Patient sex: F
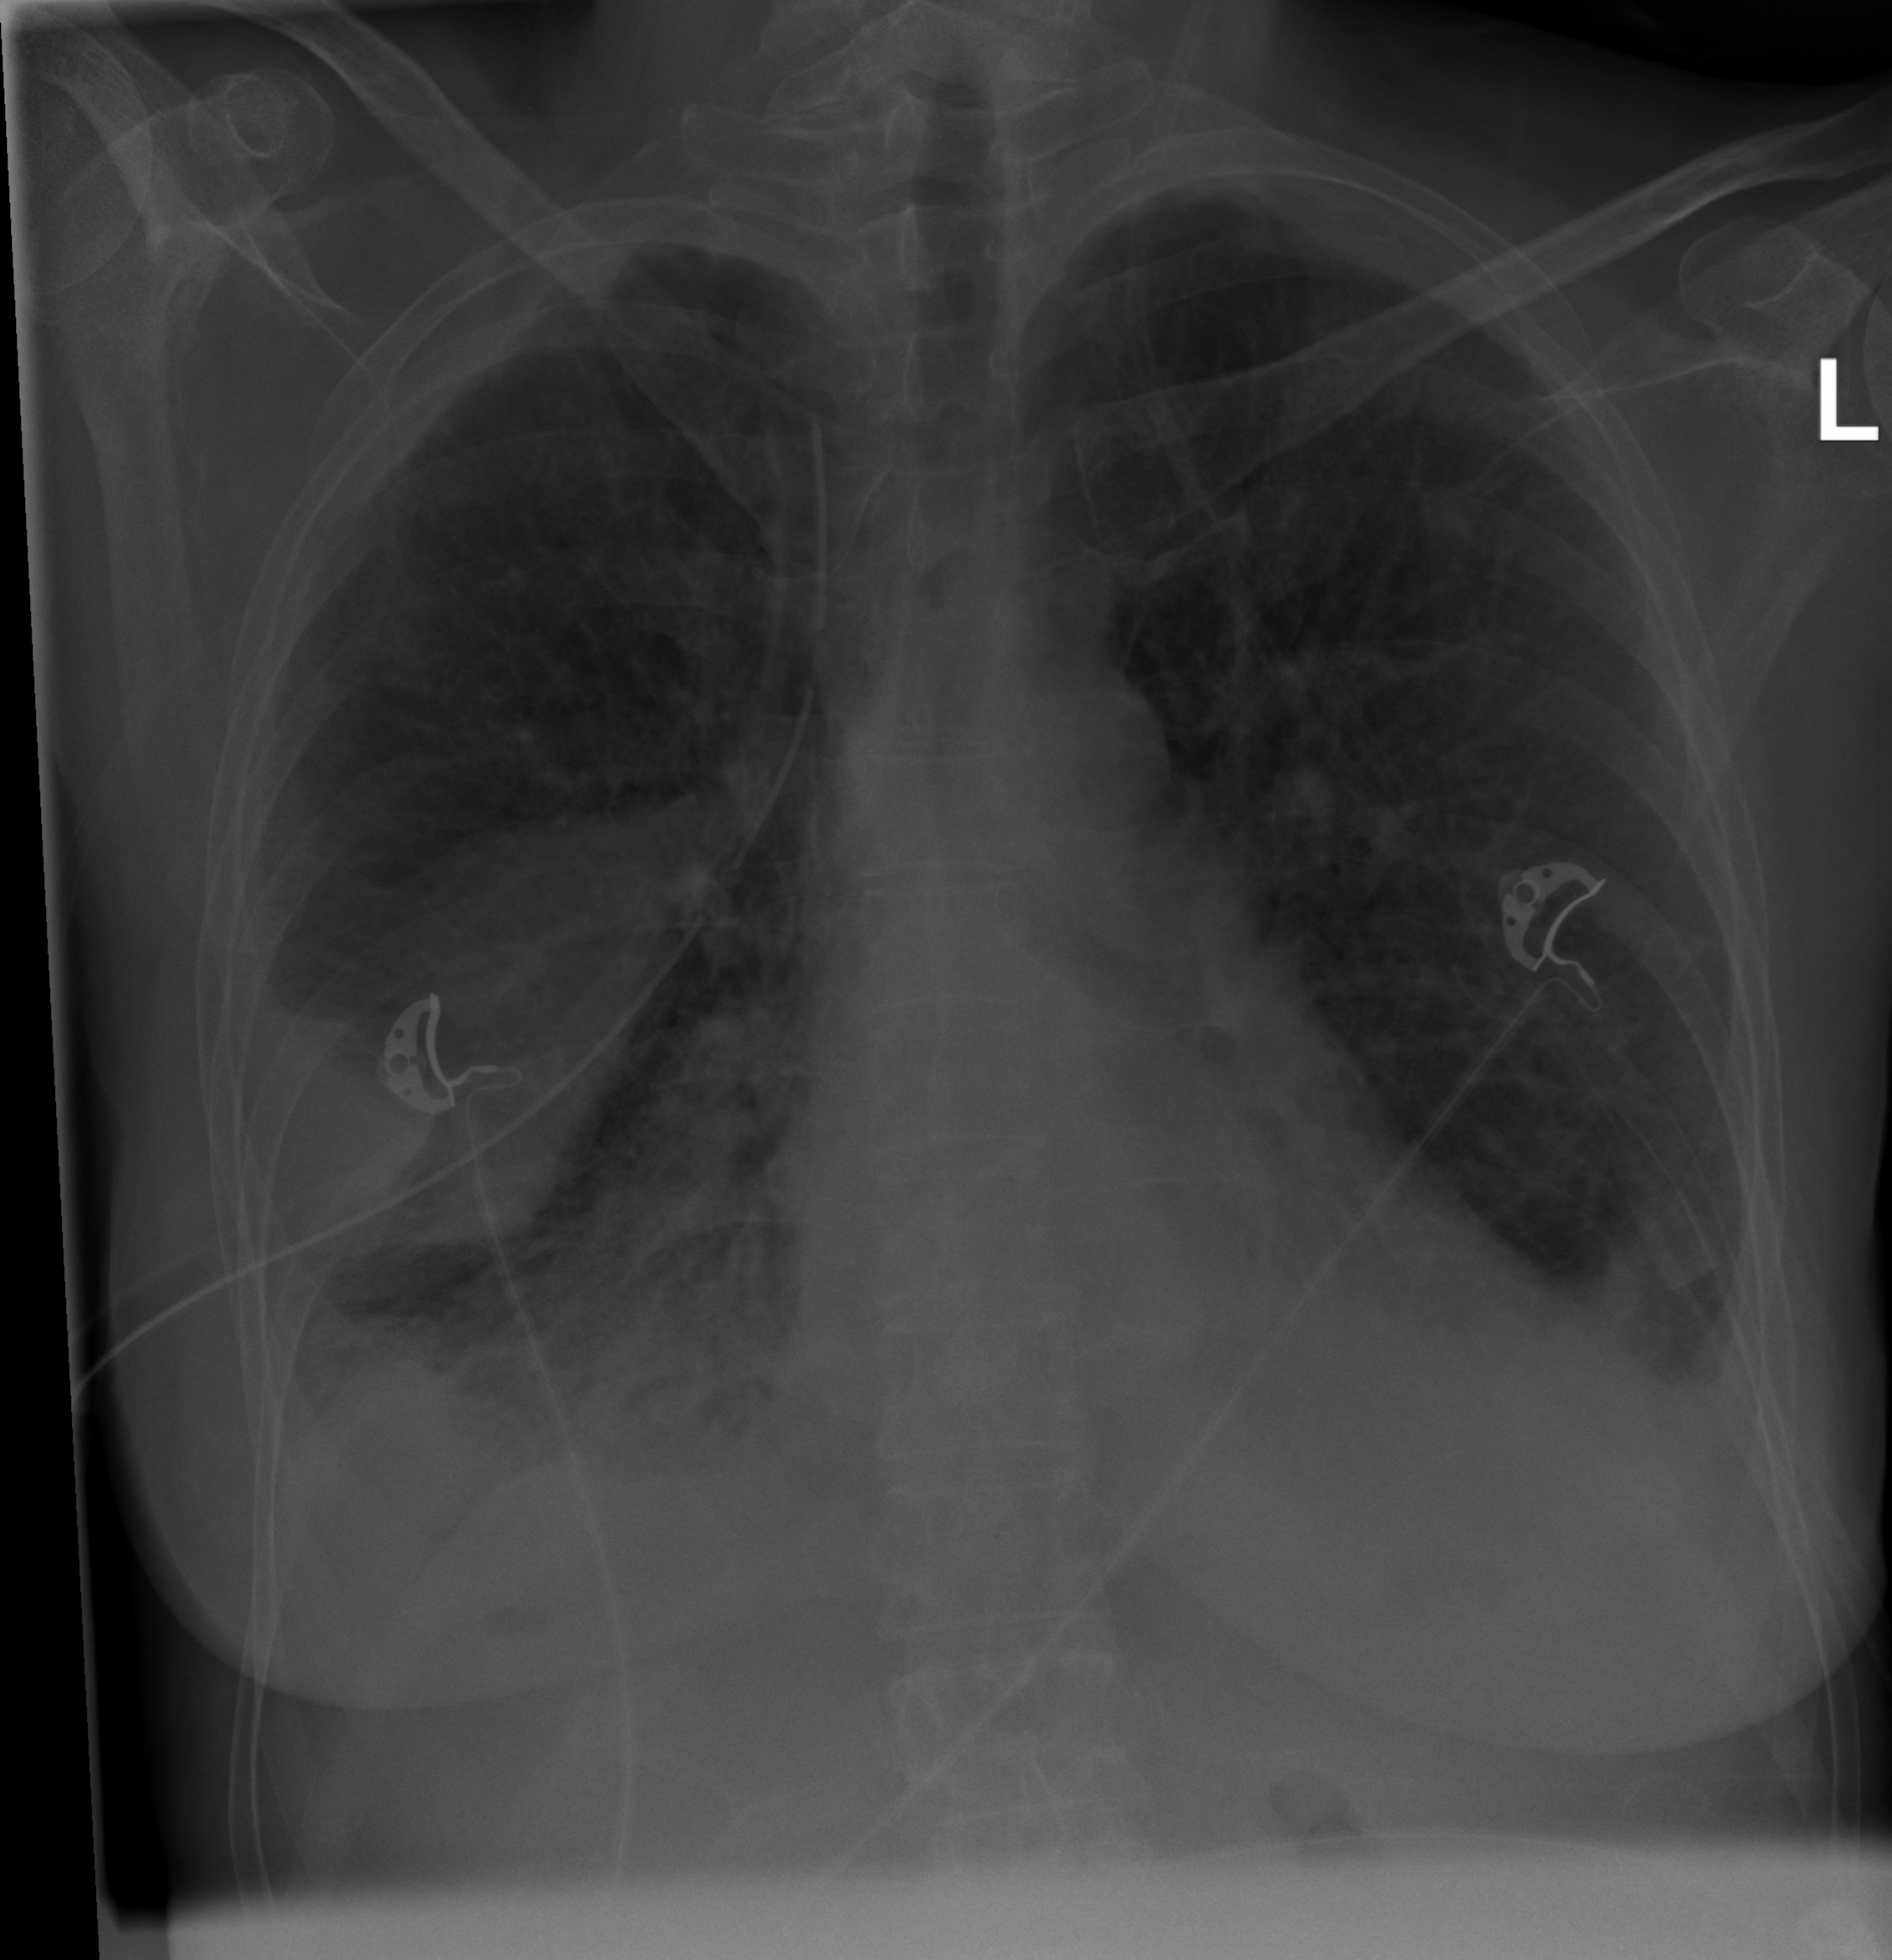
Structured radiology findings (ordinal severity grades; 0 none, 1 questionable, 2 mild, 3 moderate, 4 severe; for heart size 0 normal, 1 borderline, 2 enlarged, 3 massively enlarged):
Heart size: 2
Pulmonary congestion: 2
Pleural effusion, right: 3
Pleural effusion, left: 2
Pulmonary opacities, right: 2
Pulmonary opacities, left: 1
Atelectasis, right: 3
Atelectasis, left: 2